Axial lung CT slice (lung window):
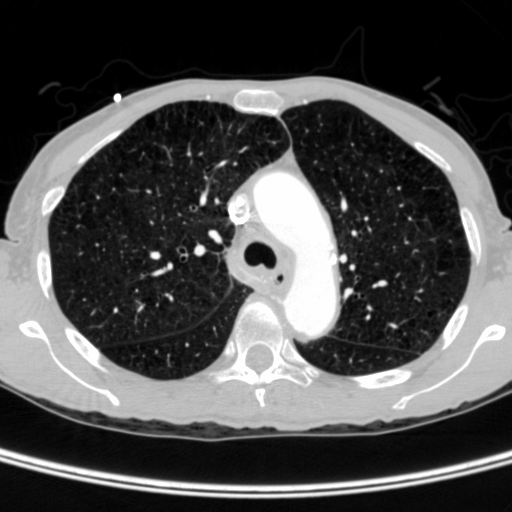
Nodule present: no